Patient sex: M
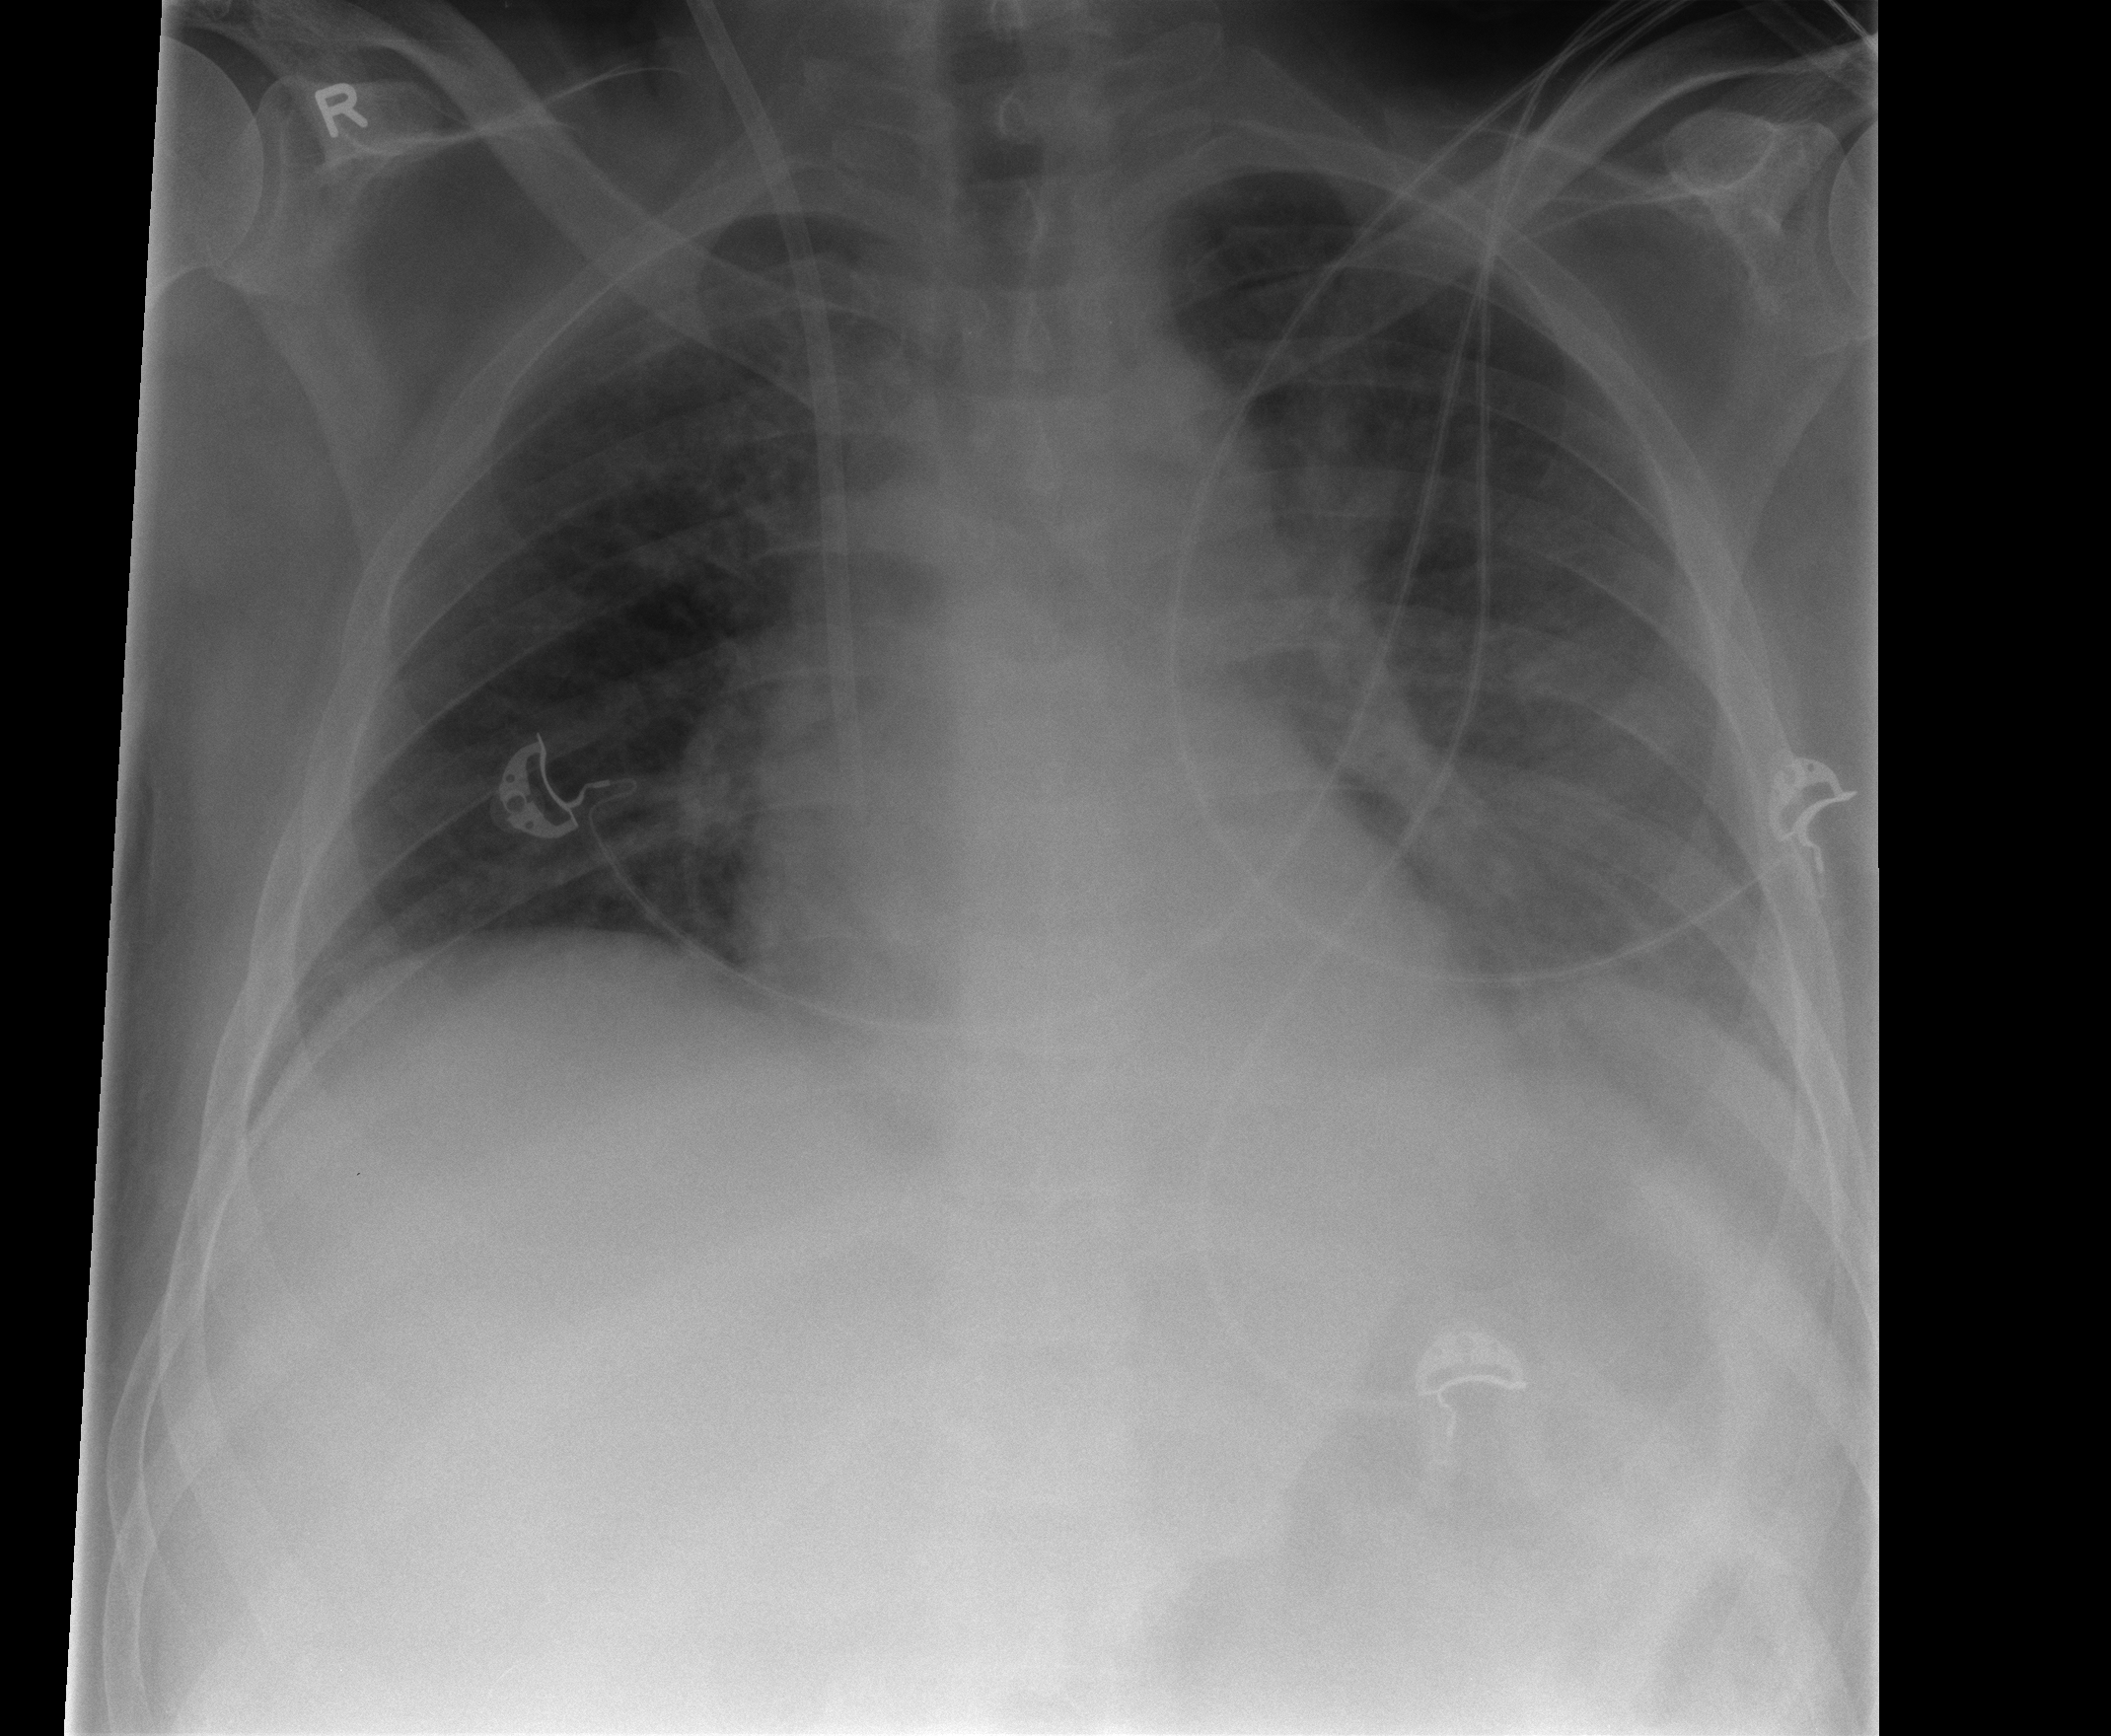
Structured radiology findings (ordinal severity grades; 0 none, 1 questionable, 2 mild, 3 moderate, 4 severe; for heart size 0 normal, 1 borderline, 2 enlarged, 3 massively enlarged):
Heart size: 0
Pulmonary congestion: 2
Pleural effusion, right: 0
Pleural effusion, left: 0
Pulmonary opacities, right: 0
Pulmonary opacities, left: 2
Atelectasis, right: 0
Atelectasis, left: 0